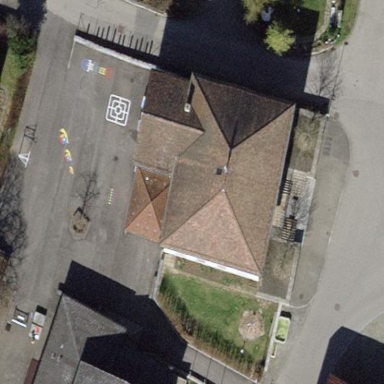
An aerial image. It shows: School building.